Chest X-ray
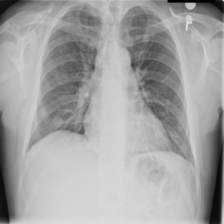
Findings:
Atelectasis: negative
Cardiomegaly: negative
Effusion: negative
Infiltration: negative
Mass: negative
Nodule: positive
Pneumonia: negative
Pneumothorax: negative
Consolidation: negative
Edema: negative
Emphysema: negative
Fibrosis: negative
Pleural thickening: negative
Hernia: negative